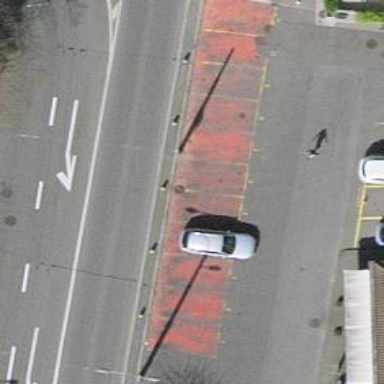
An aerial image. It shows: Concrete bollard.